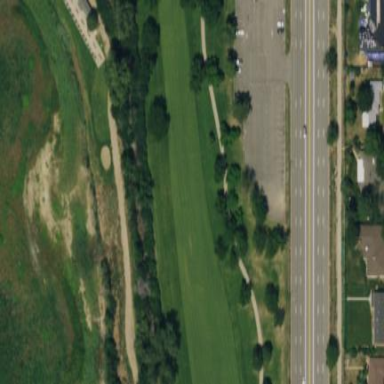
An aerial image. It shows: Well-maintained mown grass area used as golf fairway.